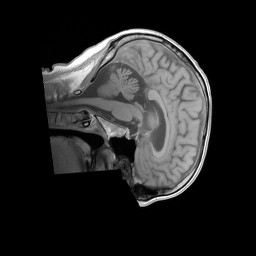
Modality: T1w
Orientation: sagittal
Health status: ill
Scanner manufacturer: siemens
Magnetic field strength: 3 T
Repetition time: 0.4 s
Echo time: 0.00272 s